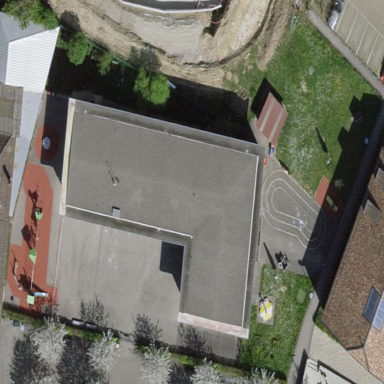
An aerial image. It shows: Kindergarten.